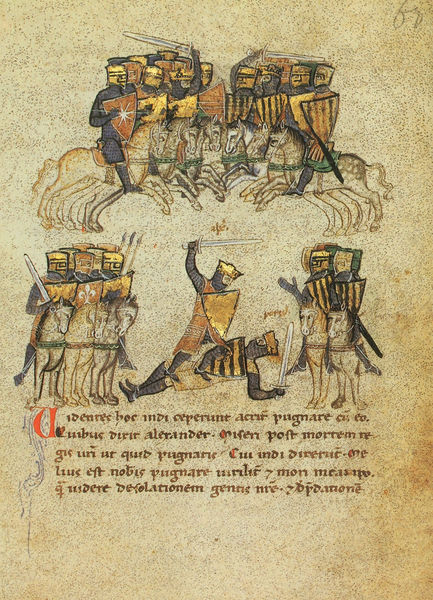
Titel: Alexanderroman
Institution: Leipzig, Stadtbibliothek
Schlagwörter: kampf, mann, männer, zeichnung, rot, tod, tot, boden, gold, krone, pferd, pferde, reiter, sattel, farbig, schrift, papier, farbe, krieg, schlacht, könig, streifen, schild, buch, geschirr, seite, illustration, schilder, schwert, schwerter, text, uniform, waffen, buchstaben, soldat, dynamik, initiale, helm, lilie, ritter, rüstung, pergament, wappen, helme, mittelalter, speere, töten, sieger, zweikampf, latein, buchmalerei, alexander, kreuzritter, schutzschild, wettstreit, mönner, intitiale, u, schwertkampf, text initiale, ritterspiel, besigen